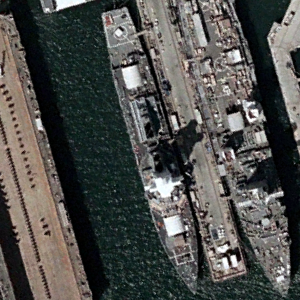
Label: destroyer